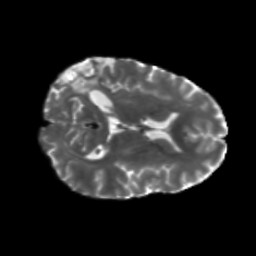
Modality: T2w
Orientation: axial
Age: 39
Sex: female
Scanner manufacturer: siemens
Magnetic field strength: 3 T
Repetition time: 5.25 s
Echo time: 0.08 s